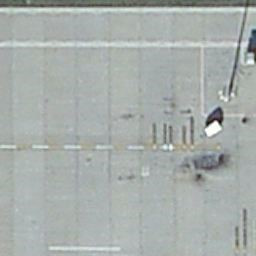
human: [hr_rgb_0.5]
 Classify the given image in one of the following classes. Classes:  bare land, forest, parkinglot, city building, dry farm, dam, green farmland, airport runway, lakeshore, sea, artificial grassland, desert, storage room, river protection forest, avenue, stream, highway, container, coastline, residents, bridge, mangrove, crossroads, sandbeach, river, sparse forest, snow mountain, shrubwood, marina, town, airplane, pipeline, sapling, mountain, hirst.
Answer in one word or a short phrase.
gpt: airport runway